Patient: sex M, age 62
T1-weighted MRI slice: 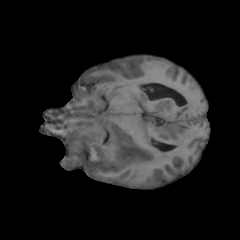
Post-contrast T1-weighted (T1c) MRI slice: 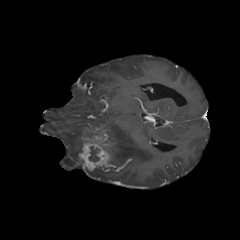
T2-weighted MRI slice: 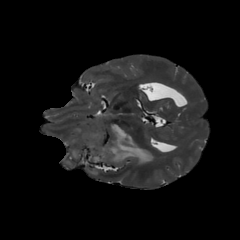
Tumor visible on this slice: yes
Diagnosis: Glioblastoma, IDH-wildtype
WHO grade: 4